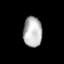
Tissue: lung
Cell type: Epithelial cells
Senescence score: 0.1777
Nuclear area (px): 551
Mean DAPI intensity: 184.917